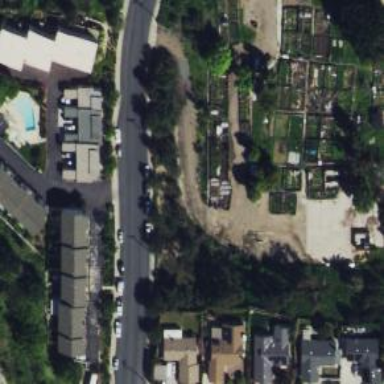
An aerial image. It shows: Allotments area.